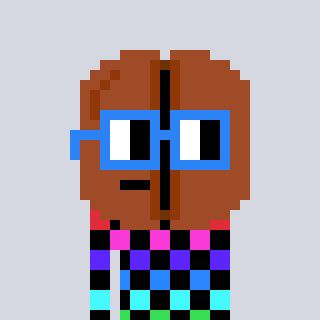
a pixel art character with square blue glasses, a coffeebean-shaped head and a orange-colored body on a cool background